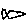
Label: fish